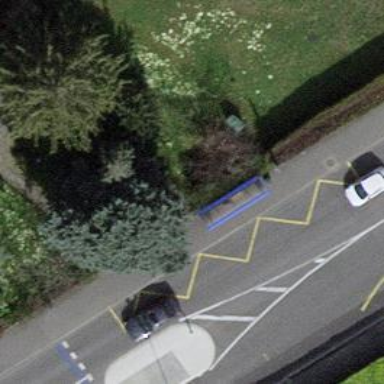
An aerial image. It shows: Sidewalk with asphalt surface leading to public transport platform. The platform includes shelter.